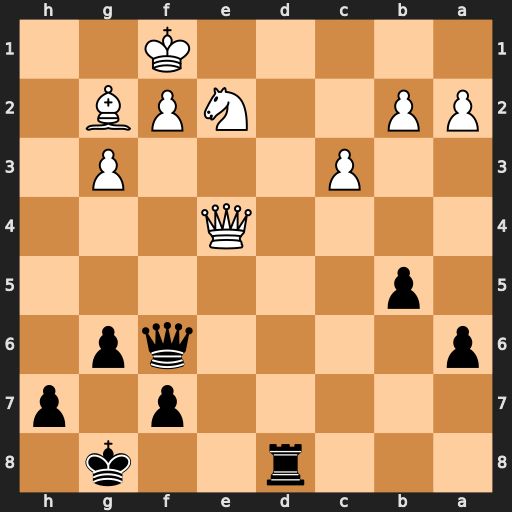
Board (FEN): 3r2k1/5p1p/p4qp1/1p6/4Q3/2P3P1/PP2NPB1/5K2
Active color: b
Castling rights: -
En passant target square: -
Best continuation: Rd1#